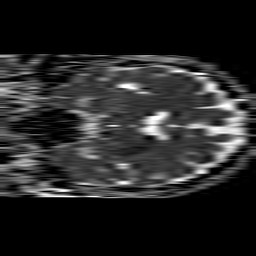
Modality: ADC
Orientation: coronal
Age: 43
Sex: male
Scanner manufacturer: philips
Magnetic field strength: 1.5 T
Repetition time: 4.6 s
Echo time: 0.09059 s